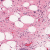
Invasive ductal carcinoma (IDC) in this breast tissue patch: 0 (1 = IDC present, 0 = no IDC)